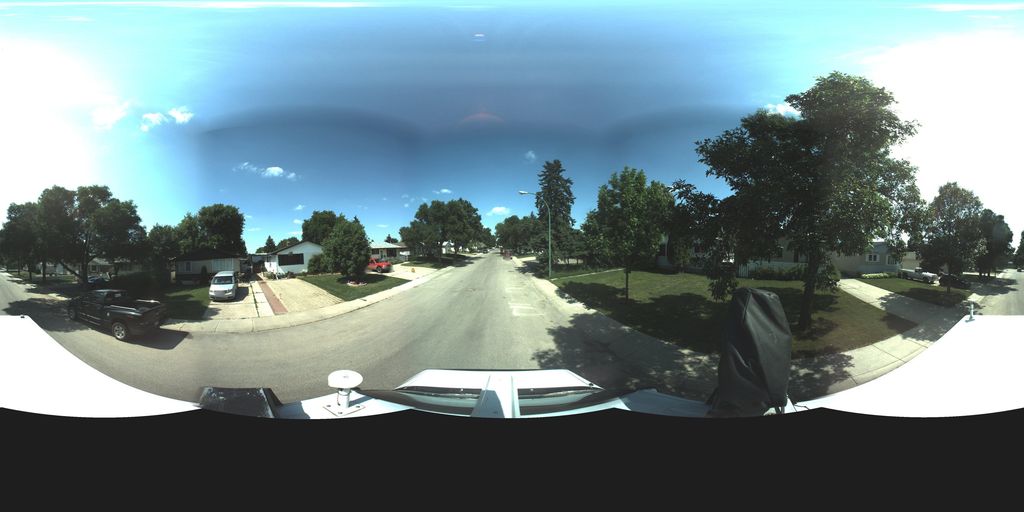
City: saskatoon